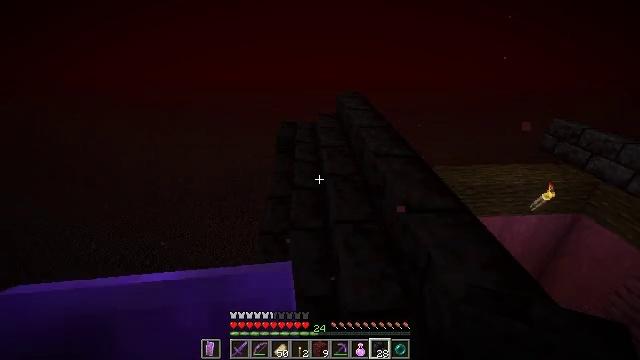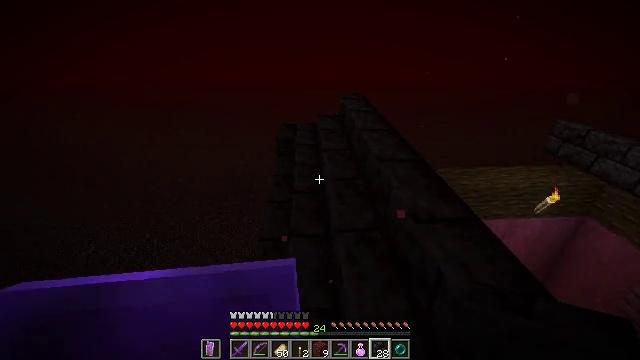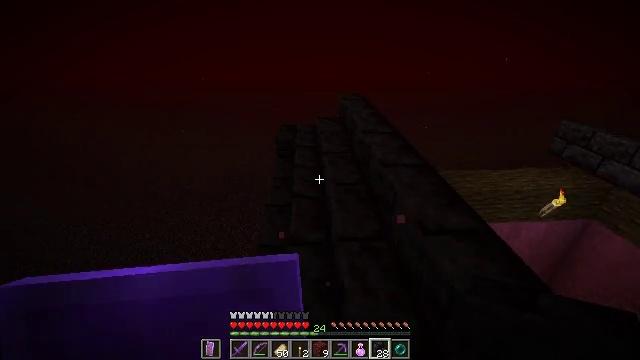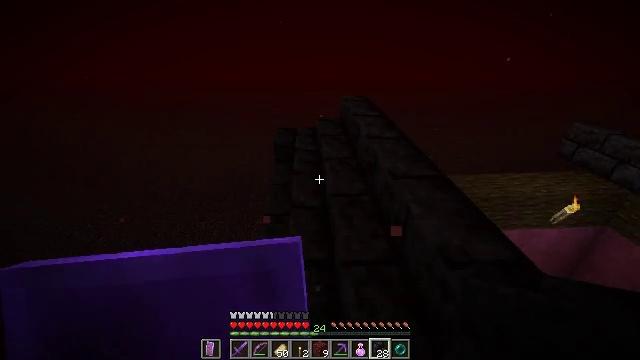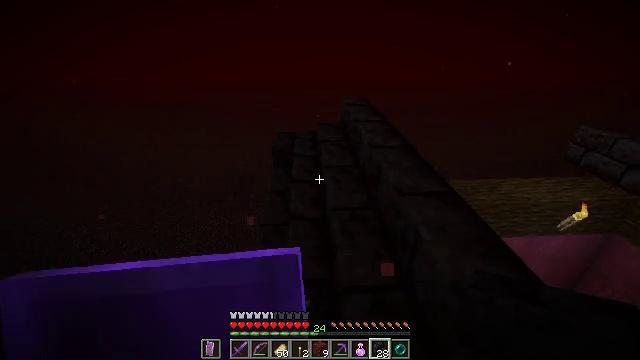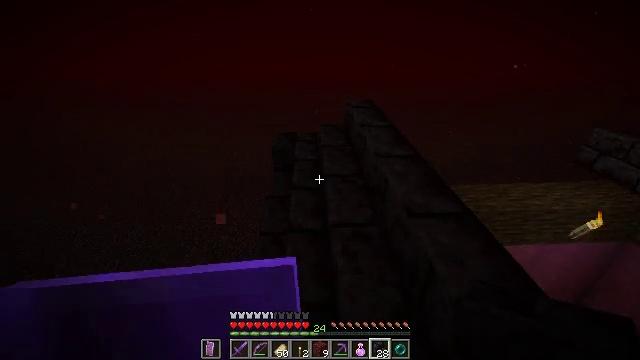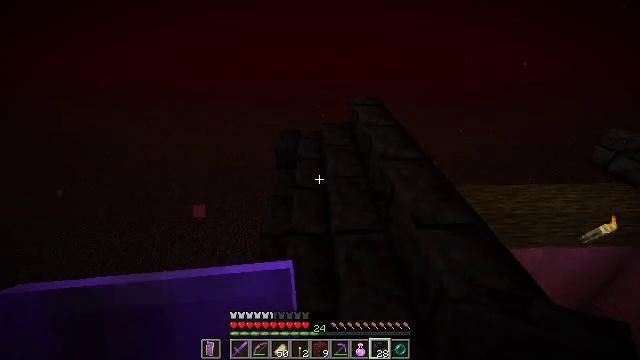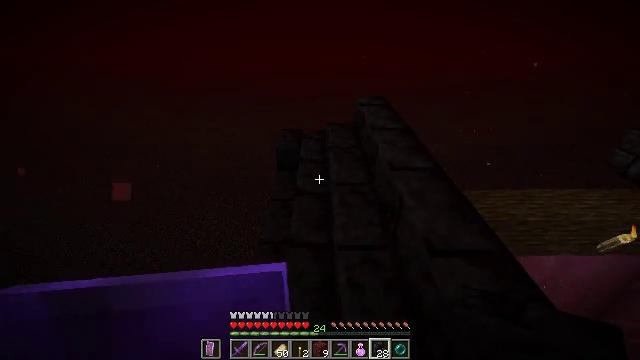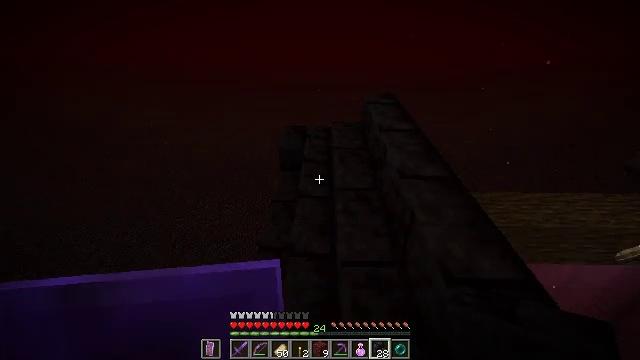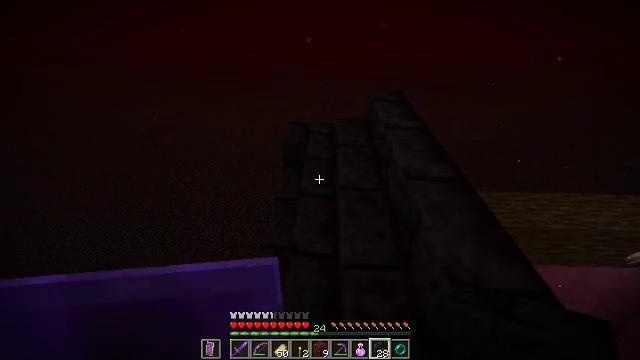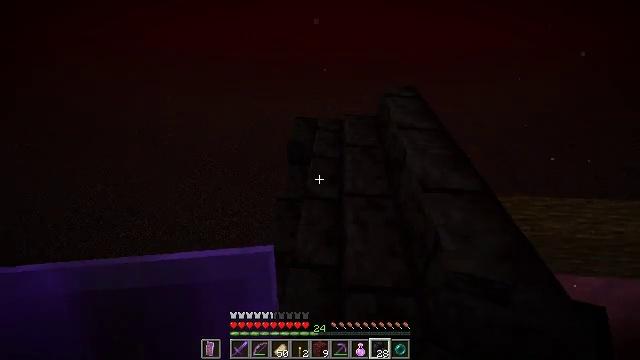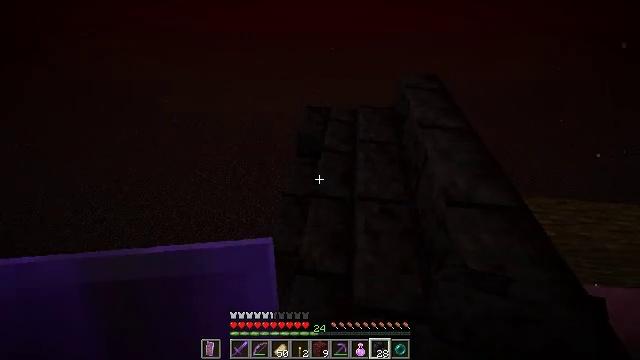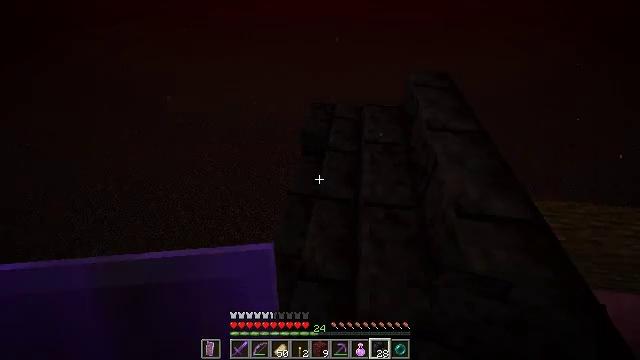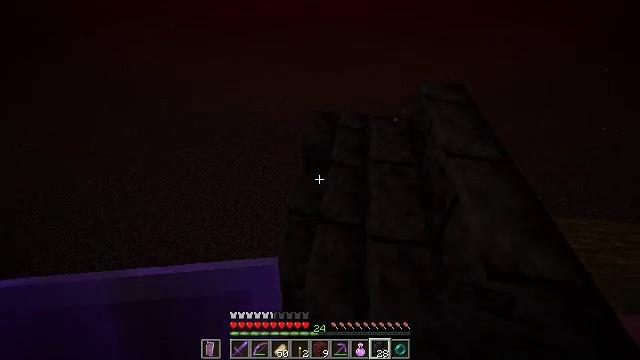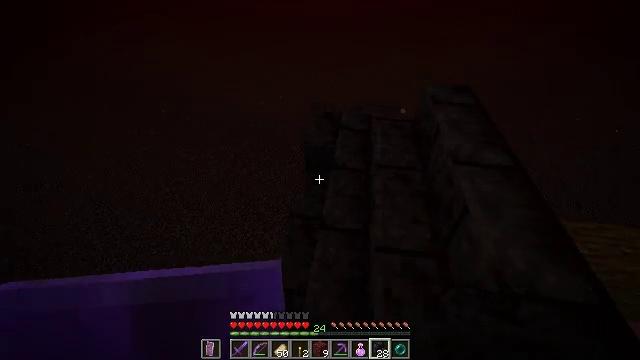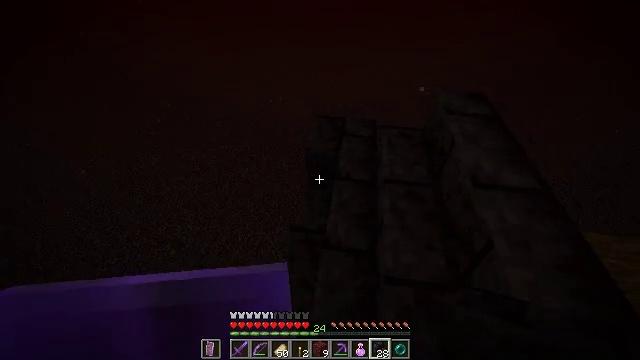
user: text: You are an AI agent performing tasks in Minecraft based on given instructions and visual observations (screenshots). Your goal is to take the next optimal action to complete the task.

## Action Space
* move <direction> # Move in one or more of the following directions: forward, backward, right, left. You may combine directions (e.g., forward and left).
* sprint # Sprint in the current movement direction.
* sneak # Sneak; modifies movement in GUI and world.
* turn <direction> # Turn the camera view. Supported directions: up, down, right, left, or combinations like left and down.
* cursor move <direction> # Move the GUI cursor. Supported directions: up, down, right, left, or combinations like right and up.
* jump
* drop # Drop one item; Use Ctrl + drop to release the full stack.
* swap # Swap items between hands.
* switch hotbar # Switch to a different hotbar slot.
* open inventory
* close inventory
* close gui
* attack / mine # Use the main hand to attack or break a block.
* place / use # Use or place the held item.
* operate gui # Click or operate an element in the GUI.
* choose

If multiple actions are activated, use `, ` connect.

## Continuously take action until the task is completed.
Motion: motion action
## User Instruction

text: Collect polished blackstone brick stairs.
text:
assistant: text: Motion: move forward
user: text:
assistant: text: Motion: move forward
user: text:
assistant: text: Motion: move forward
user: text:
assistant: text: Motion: move forward
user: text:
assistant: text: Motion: move forward
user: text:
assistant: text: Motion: move forward, turn left and down
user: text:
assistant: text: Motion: move forward, turn left and down
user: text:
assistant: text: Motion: move forward, turn left and down
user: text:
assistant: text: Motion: move forward, turn left and down
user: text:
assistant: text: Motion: move forward, turn left and down
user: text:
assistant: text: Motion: move forward, turn left and down
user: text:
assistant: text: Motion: move forward, turn left and down
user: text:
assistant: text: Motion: move forward
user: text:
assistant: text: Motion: move forward
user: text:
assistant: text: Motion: move forward
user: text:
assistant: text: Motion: move forward
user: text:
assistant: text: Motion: move forward, turn down
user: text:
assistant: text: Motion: move forward, turn down
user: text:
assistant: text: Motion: move forward, turn down
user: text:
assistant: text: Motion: move forward, turn right and down
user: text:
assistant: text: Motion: move forward, turn down
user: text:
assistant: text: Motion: move forward, turn right and down
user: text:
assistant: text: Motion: move forward, turn down
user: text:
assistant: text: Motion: move forward, turn right and down
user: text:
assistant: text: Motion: turn right
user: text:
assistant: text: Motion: turn right
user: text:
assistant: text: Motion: no_op
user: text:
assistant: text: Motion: no_op
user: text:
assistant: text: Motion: no_op
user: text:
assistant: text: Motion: no_op